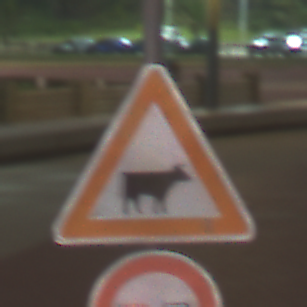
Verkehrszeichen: ViehtriebLinks
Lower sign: Ueberholverbot
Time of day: Night
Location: Outdoor (Urban)
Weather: PartlyCloudy
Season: NotSpecified
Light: Artificial